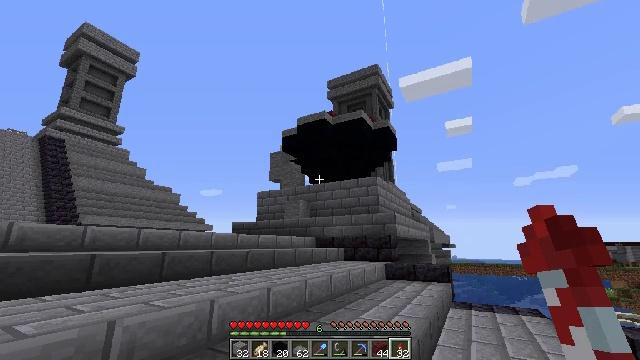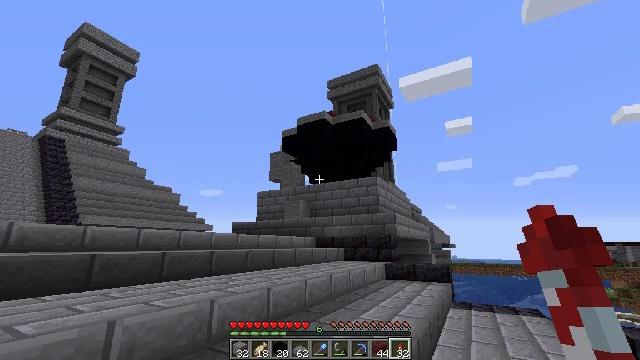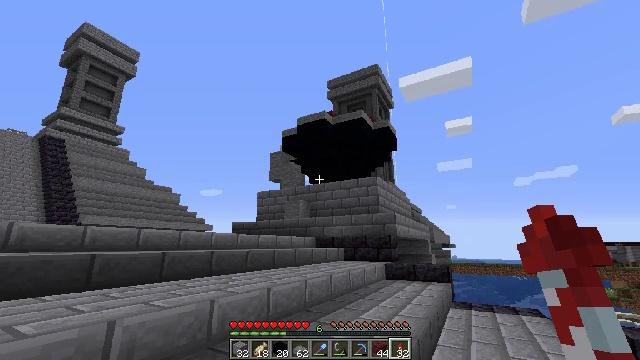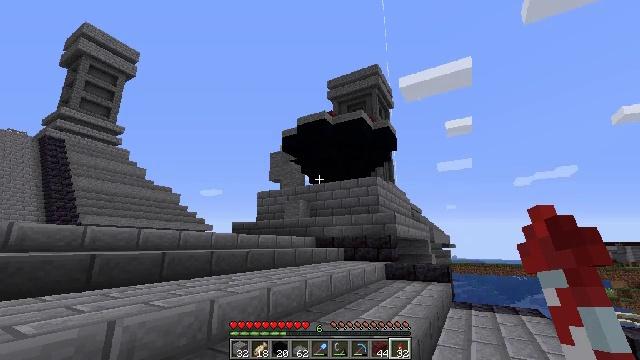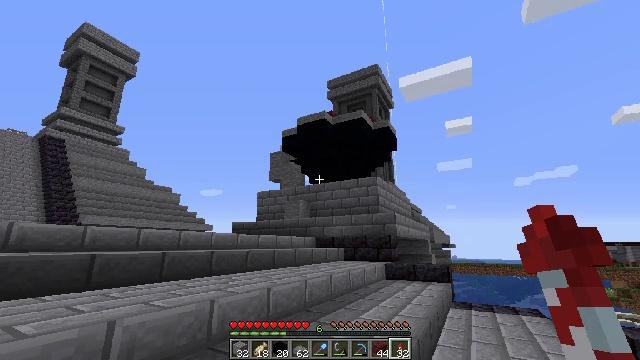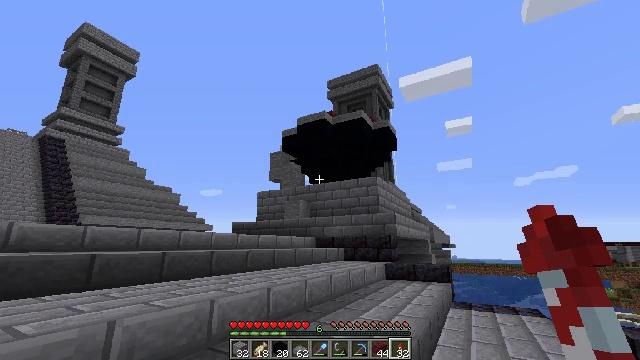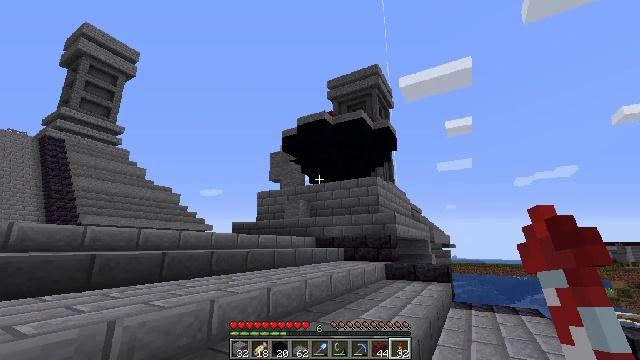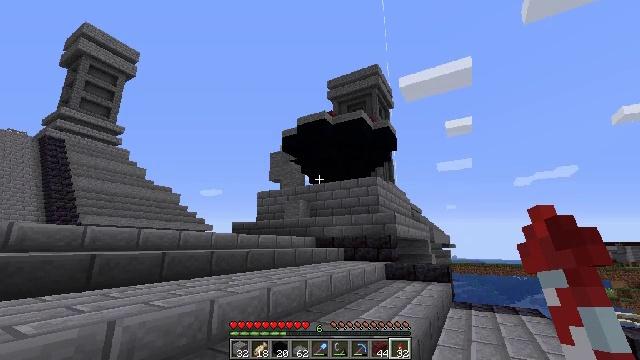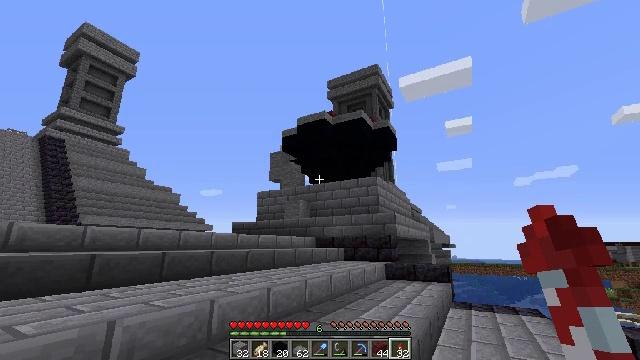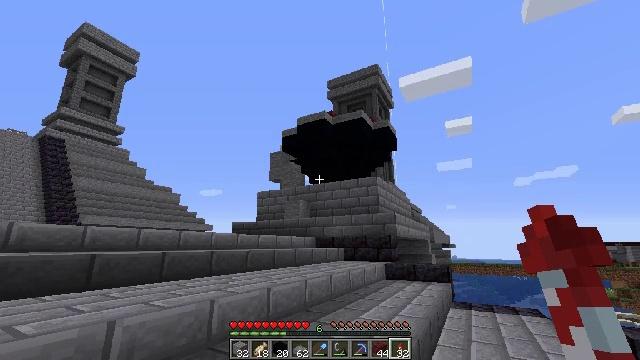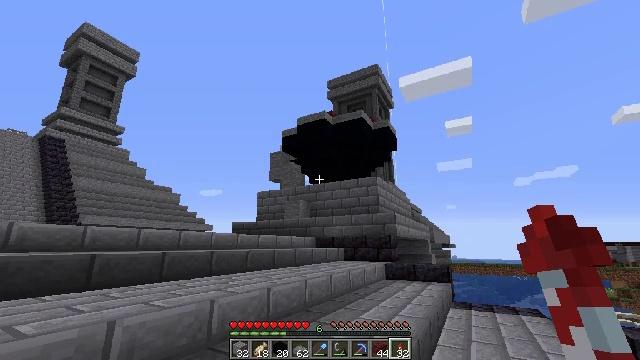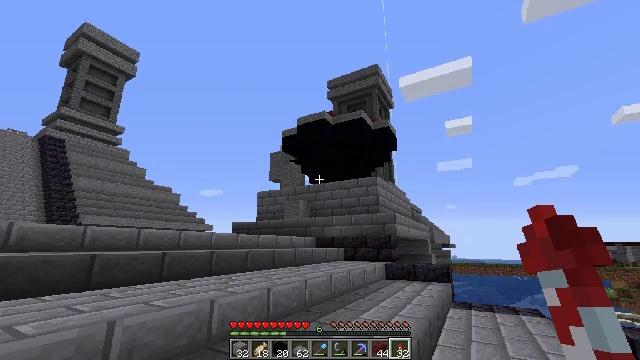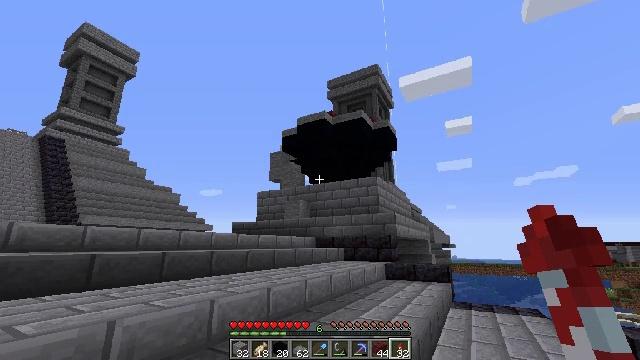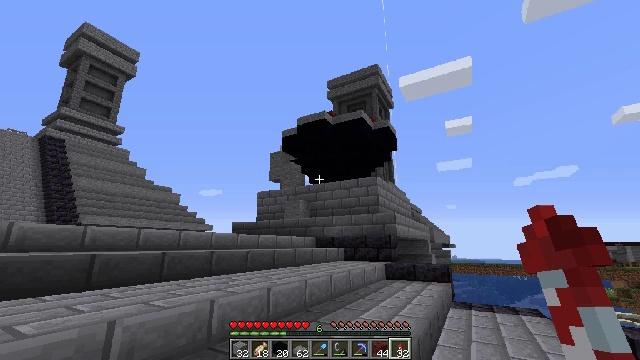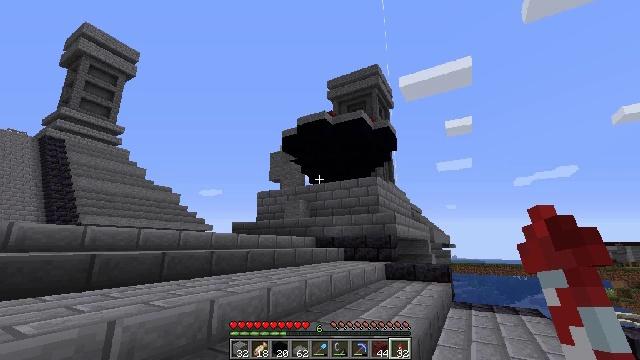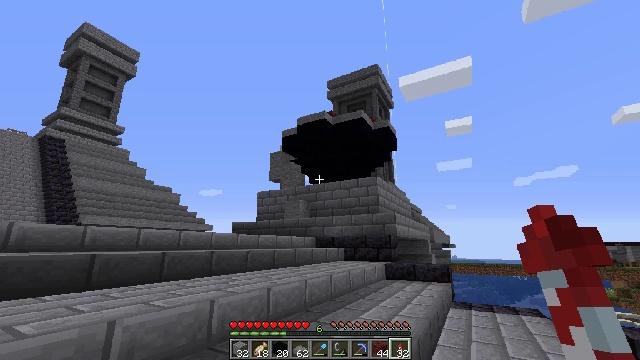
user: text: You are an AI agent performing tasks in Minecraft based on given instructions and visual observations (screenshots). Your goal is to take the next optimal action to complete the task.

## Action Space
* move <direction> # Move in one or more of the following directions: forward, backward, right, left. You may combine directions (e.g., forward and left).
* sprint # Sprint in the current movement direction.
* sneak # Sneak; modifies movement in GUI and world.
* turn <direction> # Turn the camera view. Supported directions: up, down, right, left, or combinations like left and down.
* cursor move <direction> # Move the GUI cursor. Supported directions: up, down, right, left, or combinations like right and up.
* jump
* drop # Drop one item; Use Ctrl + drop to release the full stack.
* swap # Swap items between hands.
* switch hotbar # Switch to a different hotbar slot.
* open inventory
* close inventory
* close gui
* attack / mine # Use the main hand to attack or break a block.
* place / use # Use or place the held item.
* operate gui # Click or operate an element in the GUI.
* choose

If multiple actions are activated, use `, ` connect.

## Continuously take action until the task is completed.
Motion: motion action
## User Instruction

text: Set up the crafting grid to craft white concrete powder.
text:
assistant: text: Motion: no_op
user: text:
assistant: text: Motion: no_op
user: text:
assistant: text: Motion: no_op
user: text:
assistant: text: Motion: no_op
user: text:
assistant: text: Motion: no_op
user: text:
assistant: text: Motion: no_op
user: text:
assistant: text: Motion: no_op
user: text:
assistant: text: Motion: no_op
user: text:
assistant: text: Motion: no_op
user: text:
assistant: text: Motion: no_op
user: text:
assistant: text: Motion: no_op
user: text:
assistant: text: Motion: no_op
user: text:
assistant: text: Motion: no_op
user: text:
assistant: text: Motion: no_op
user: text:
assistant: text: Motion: no_op
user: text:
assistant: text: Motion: no_op
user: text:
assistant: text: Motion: no_op
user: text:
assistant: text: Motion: no_op
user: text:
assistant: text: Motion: no_op
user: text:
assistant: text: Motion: no_op
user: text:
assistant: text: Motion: no_op
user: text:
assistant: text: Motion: no_op
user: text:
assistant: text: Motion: no_op
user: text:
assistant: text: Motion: no_op
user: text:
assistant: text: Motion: no_op
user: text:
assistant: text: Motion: no_op
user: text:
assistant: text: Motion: no_op
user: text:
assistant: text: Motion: no_op
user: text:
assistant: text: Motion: no_op
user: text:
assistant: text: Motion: no_op